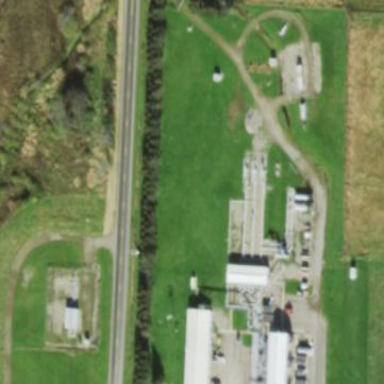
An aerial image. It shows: Industrial area used for gas-related purposes.